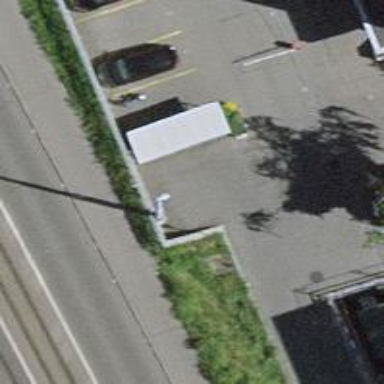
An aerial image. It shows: Bicycle parking area with wall loops.